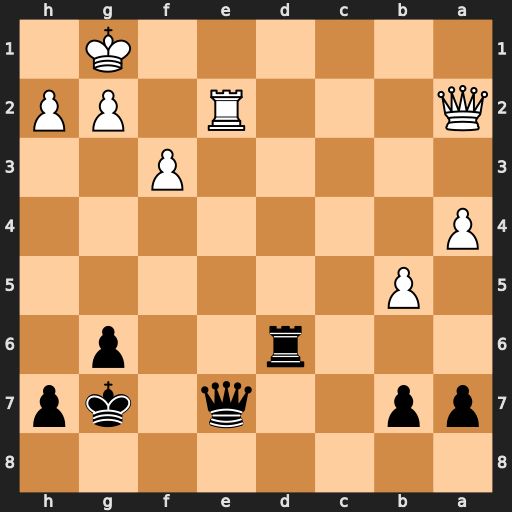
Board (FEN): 8/pp2q1kp/3r2p1/1P6/P7/5P2/Q3R1PP/6K1
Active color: b
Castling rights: -
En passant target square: -
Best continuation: Rd1+ Kf2 Qh4+ g3 Qxh2+ Ke3 Qg1+